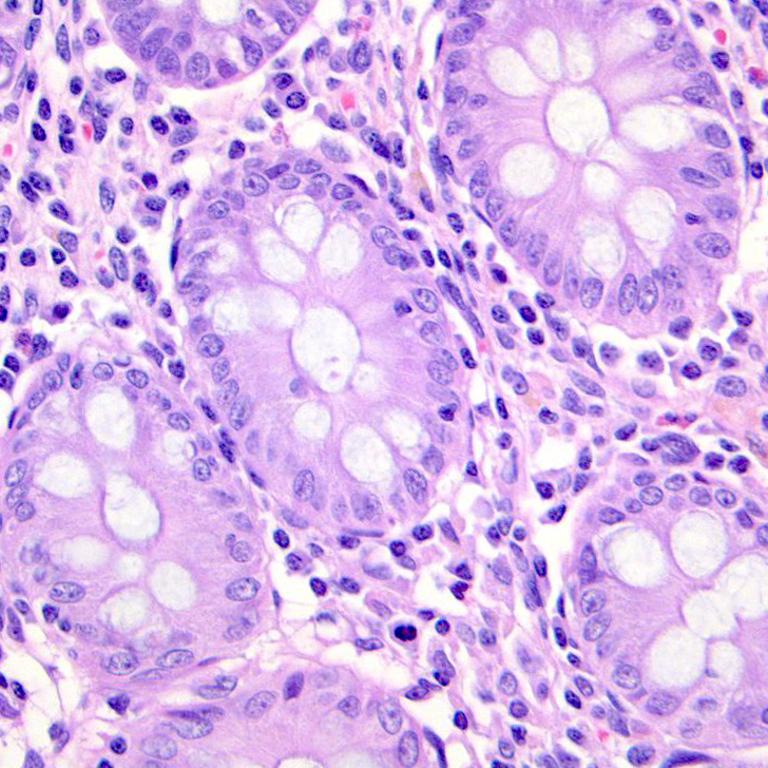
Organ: colon
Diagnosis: benign